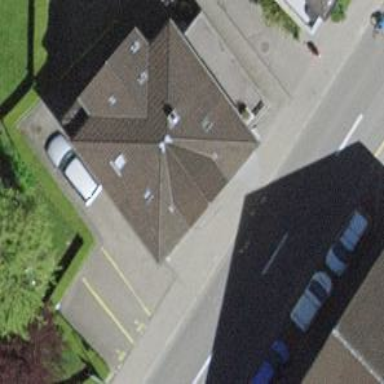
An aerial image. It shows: Café.